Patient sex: F
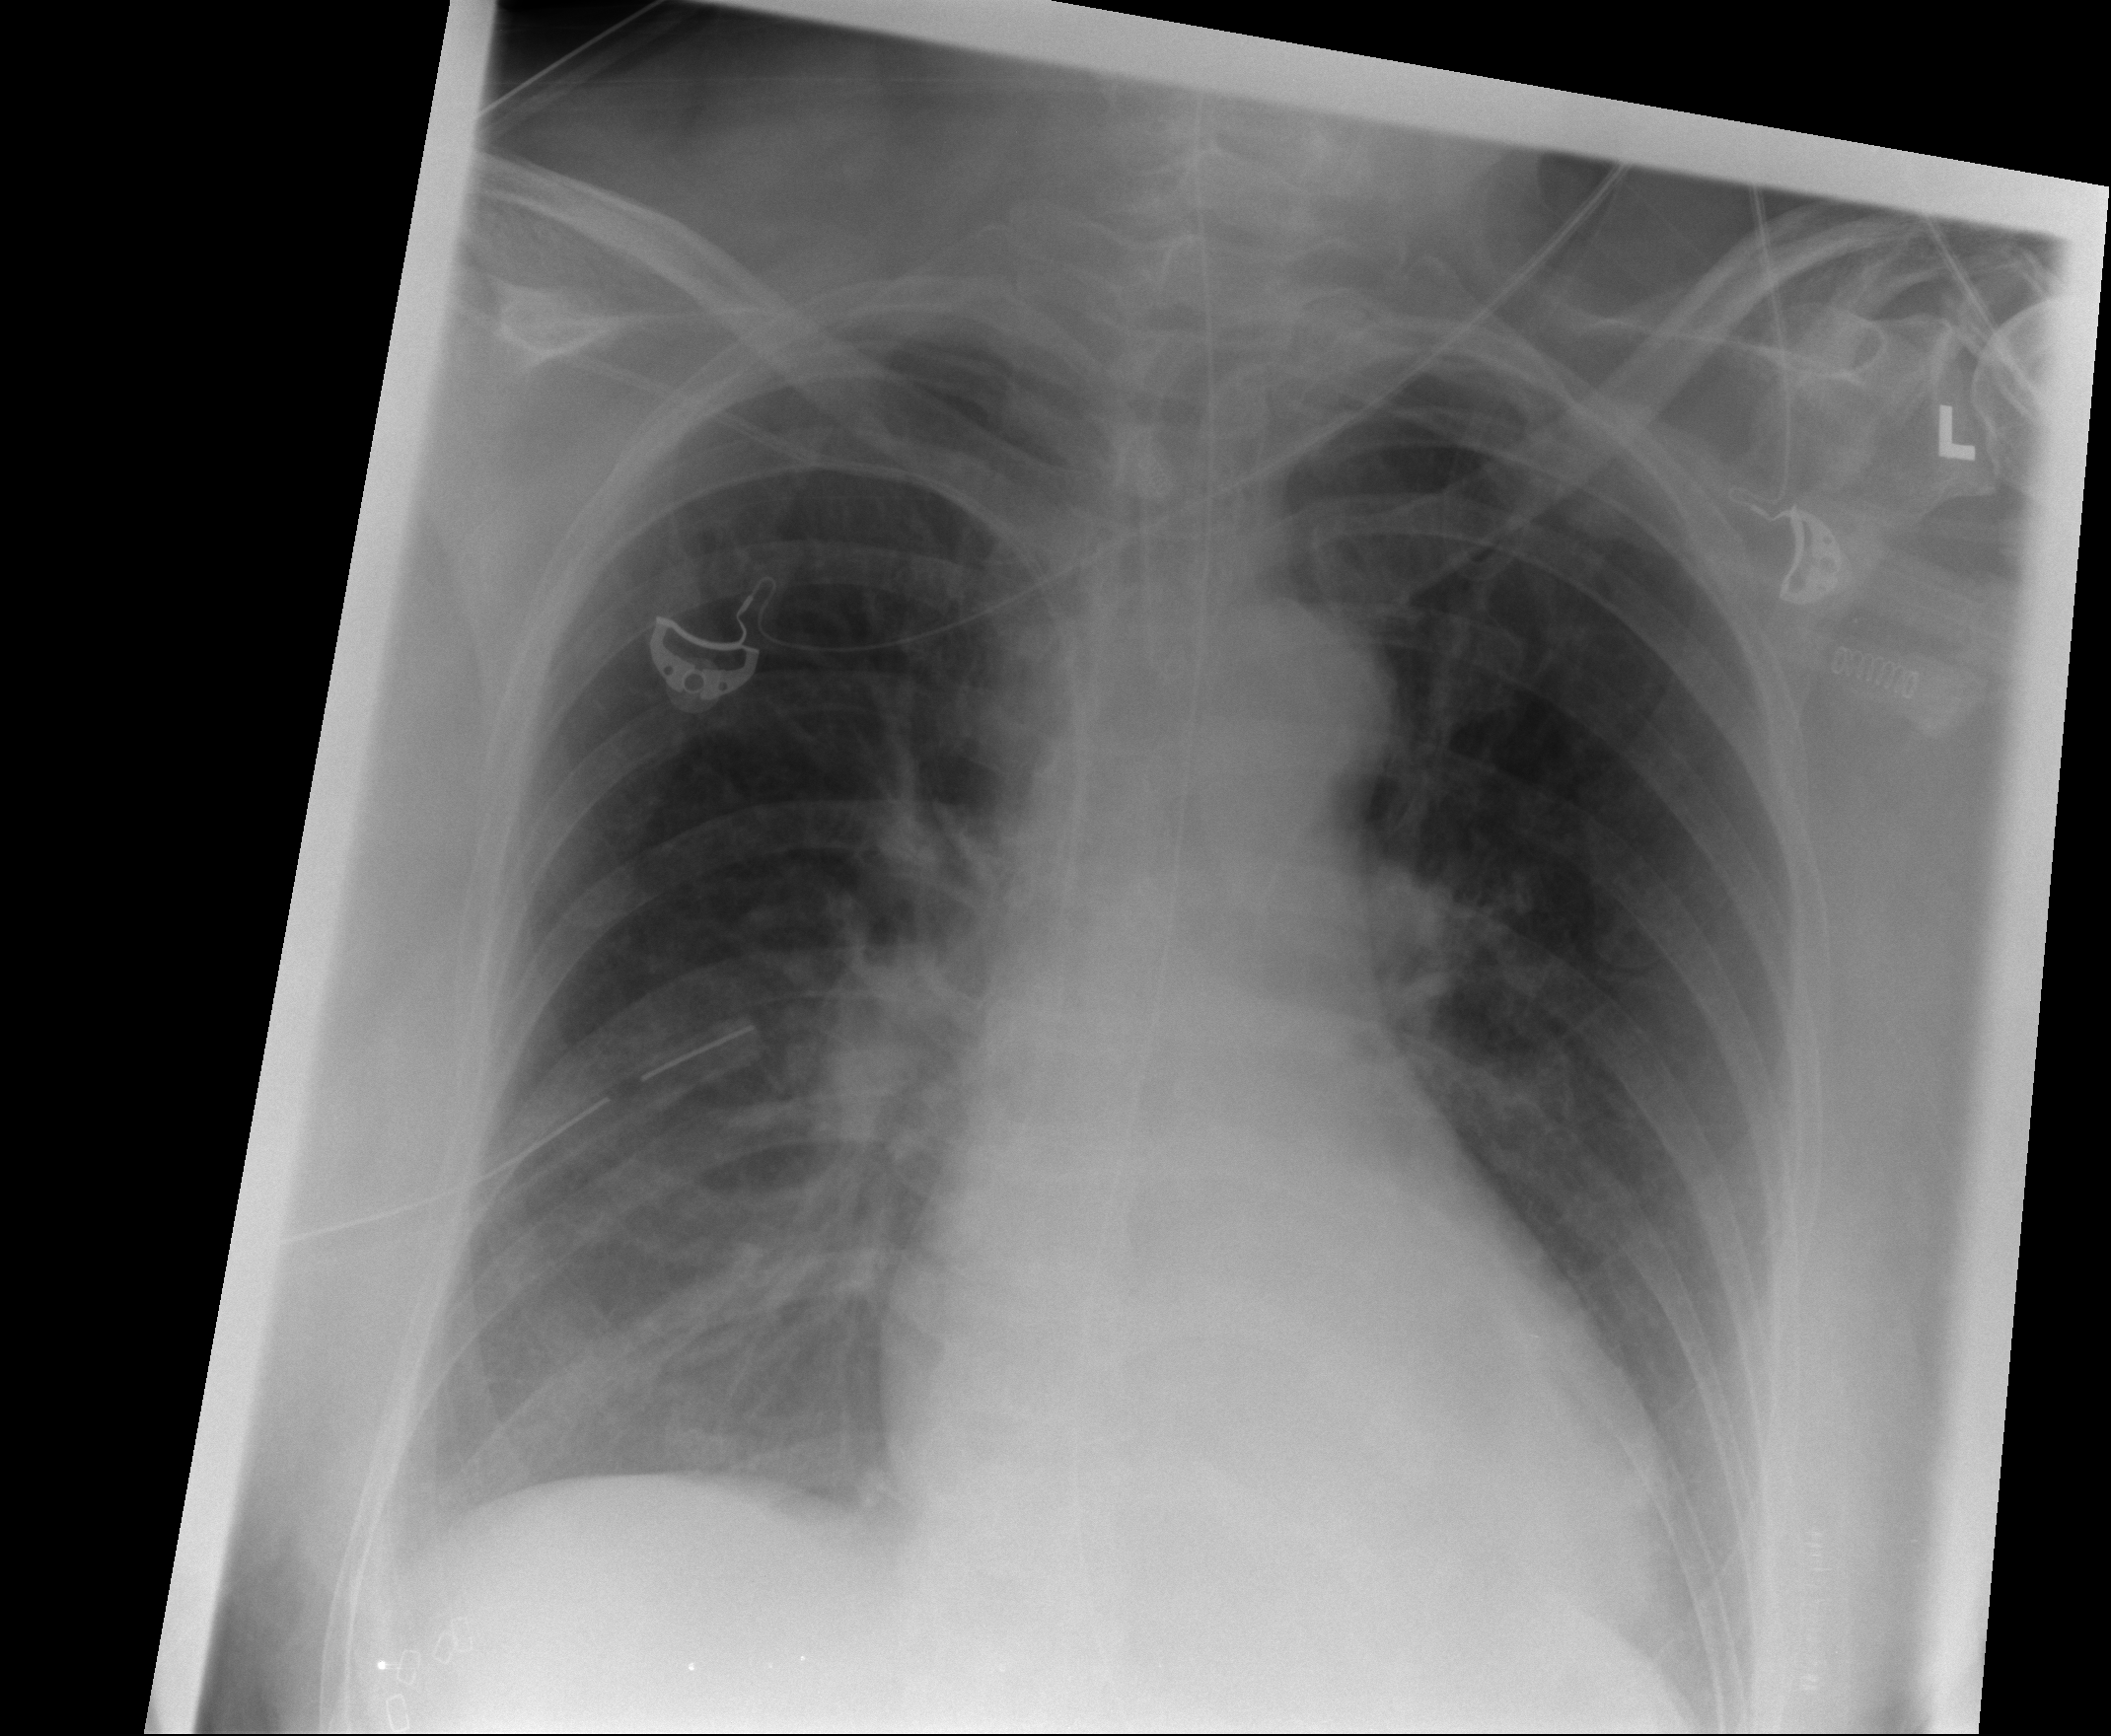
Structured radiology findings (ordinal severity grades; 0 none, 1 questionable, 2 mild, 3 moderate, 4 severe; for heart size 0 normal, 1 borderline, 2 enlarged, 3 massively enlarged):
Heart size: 0
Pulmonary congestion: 0
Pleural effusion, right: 0
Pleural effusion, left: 0
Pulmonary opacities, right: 0
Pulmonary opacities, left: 0
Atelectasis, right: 2
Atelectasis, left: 0